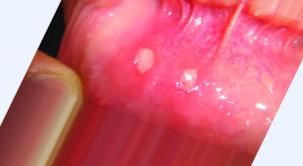
Condition: Mouth Ulcer